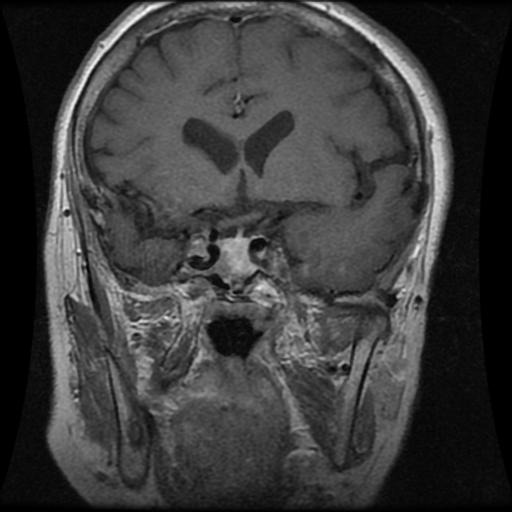
Label: pituitary